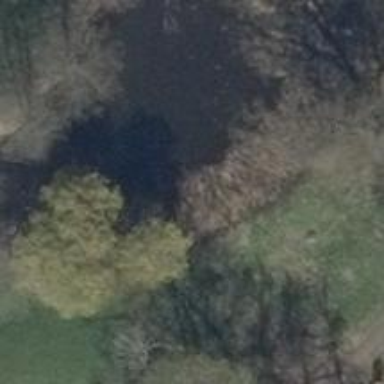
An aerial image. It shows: Serene pond surrounded by nature.